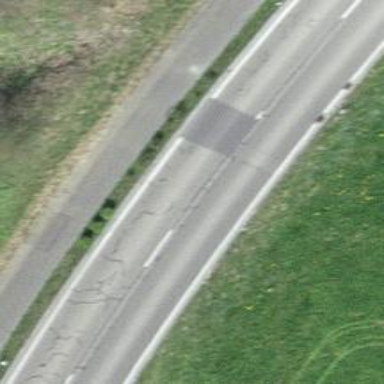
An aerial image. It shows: Secondary road with asphalt surface. It has sidewalks on both sides and cycle track.